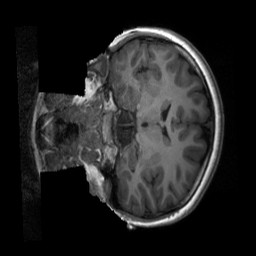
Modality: T1w
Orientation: coronal
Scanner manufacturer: siemens
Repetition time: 2.3 s
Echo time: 0.00229 s